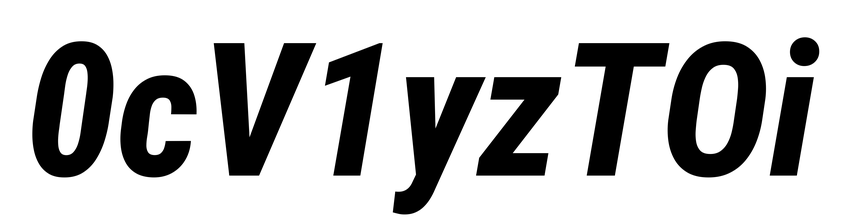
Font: Roboto-Italic_Condensed_ExtraBold_Italic